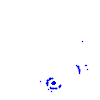
Particle: kaon